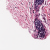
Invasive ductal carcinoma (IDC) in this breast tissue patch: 0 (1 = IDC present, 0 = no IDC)